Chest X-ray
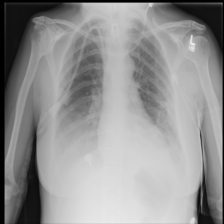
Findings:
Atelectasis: negative
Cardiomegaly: negative
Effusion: negative
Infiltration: negative
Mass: negative
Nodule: negative
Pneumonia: negative
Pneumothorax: negative
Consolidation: positive
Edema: negative
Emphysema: negative
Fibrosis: negative
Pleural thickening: negative
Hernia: negative